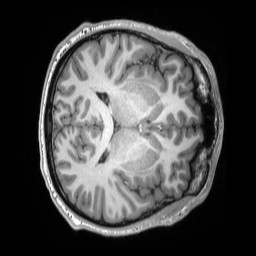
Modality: T1w
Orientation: axial
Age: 19
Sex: male
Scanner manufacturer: siemens
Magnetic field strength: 3 T
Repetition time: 2.3 s
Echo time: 0.00298 s